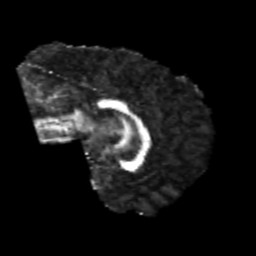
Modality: FA
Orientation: sagittal
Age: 22
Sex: male
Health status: healthy
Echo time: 0.074 s